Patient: sex F, age 46
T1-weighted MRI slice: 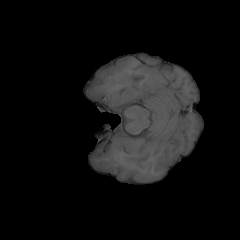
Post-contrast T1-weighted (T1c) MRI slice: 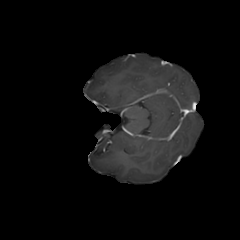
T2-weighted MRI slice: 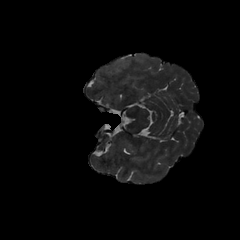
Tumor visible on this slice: yes
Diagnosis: Glioblastoma, IDH-wildtype
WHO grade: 4